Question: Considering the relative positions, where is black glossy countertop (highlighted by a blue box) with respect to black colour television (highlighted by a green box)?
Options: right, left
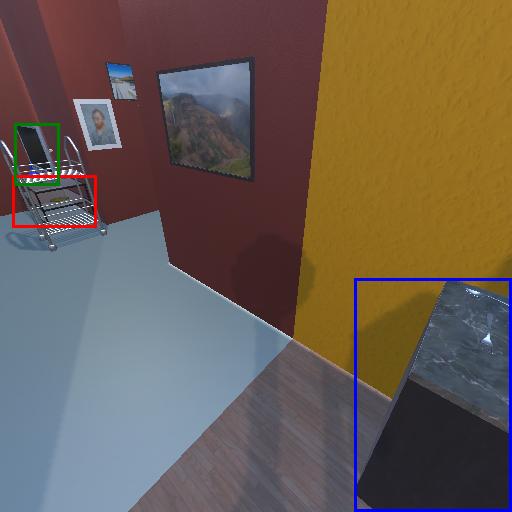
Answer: right